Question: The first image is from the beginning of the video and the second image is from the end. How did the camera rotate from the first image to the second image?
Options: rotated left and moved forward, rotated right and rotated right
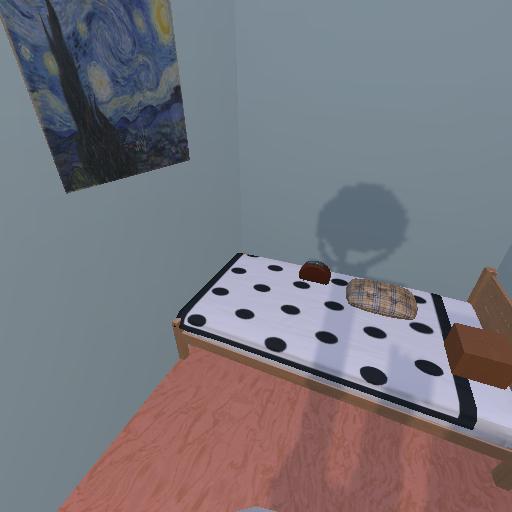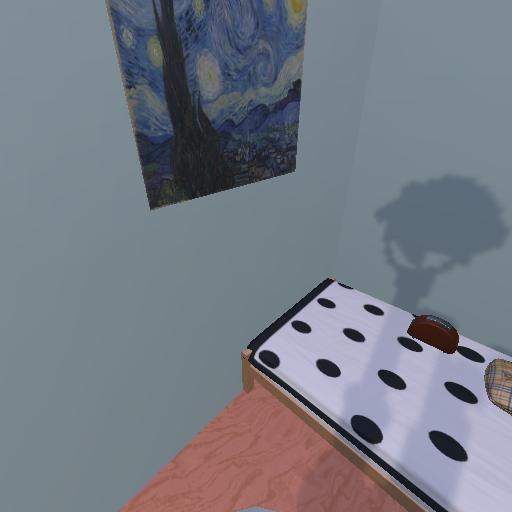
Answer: rotated left and moved forward